Interaction volume radius: 10 \u00c5
Interaction volume height: 20 \u00c5
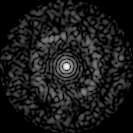
Disorder parameter: 0.8084